【题型】证明题　【知识点】解析几何　【难度】medium
已知直线 $l: y = kx + t$ 与双曲线 $C$: $\frac{x^2}{2} - y^2 = 1$ 相切于点 $Q$。

(1) 试在集合 $\left\{\frac{1}{2},\frac{\sqrt{2}}{2},\sqrt{3},\frac{1}{2}\right\}$ 中选择一个数作为 $k$ 的值，使得相应的 $t$ 的值存在，并求出相应的 $t$ 的值；

(2) 设直线 $m$ 过点 $M(-3\sqrt{2},0)$ 且其法向量 $\vec{n} = (k,-1)$，证明：当 $k > \frac{\sqrt{2}}{2}$ 时，在双曲线 $C$ 的右支上不存在点 $N$，使之到直线 $m$ 的距离为 $\sqrt{6}$；

(3) 已知过点 $Q$ 且与直线 $l$ 垂直的直线 $l'$ 分别交 $x$、$y$ 轴于 $A$、$B$ 两点，又 $P$ 是线段 $AB$ 中点，求点 $P$ 的轨迹方程。
【解答】
【详解】
(1) 由题得双曲线渐近线方程为 $y = \pm \frac{\sqrt{2}}{2}x$，
所以当 $k = \pm \frac{\sqrt{2}}{2}$ 时，直线 $l: y = kx + t$ 与双曲线不可能相切，故 $k \neq \pm \frac{\sqrt{2}}{2}$。

联立
$$
\begin{cases}
y = kx + t \\
\frac{x^2}{2} - y^2 = 1\\
k \neq \pm \frac{\sqrt{2}}{2}
\end{cases}
$$
消去 $y$ 可得: $(2k^2 - 1)x^2 + 4ktx + 2t^2 + 2 = 0$，$k \neq \pm \frac{\sqrt{2}}{2}$，

所以 $\Delta = -16k^2 + 8t^2 + 8 = 0$，$k \neq \pm \frac{\sqrt{2}}{2}$，$\implies k^2 = \frac{1}{2}t^2 + \frac{1}{2} > \frac{1}{2}$，

当 $k = \frac{\sqrt{3}}{2}$ 时，$t = \pm \frac{\sqrt{2}}{2}$；
当 $k = 1$ 时，$t = \pm 1$。

(2) 由题任取直线 $m$ 上一点 $T(x,y)$，则由题意 $\overrightarrow{MT} \cdot \vec{n} = (x + 3\sqrt{2},y)(k,-1) = k(x + 3\sqrt{2}) - y = 0$，
$\implies y = k(x + 3\sqrt{2})$，

即直线 $m$ 的直线方程为 $kx - y + 3\sqrt{2}k = 0$，与切线 $l: y = kx + t$ 平行，

所以直线 $m$ 与过原点的平行直线 $y = kx$ 的距离为 $d_1 = \frac{|3\sqrt{2}k|}{\sqrt{k^2 + 1}} = \frac{3\sqrt{2}k}{\sqrt{k^2 + 1}} = \frac{3\sqrt{2}}{\sqrt{1 + \frac{1}{k^2}}}$，

因为 $k > \frac{\sqrt{2}}{2}$，所以 $\frac{1}{k^2} \in (0,2)$，故 $\sqrt{1 + \frac{1}{k^2}} \in (1,\sqrt{3})$，
故 $\frac{3\sqrt{2}}{\sqrt{1 + \frac{1}{k^2}}} \in (\sqrt{6},3\sqrt{2})$，即 $d_1 \in (\sqrt{6},3\sqrt{2})$，

由 (1) $t^2 = 2k^2 - 1$，所以直线 $l$ 与过原点的平行直线 $y = kx$ 的距离为：

$$
d_2 = \frac{|t|}{\sqrt{k^2 + 1}} = \frac{\sqrt{t^2}}{\sqrt{k^2 + 1}} = \frac{\sqrt{2k^2 - 1}}{\sqrt{k^2 + 1}} = \sqrt{2 - \frac{3}{k^2 + 1}},
$$

因为 $k > \frac{\sqrt{2}}{2}$，所以 $\frac{3}{k^2 + 1} \in (0,2)$，故 $\sqrt{2 - \frac{3}{k^2 + 1}} \in (0,\sqrt{2})$，即 $d_2 \in (0,\sqrt{2})$，如图，

所以 $k > \frac{\sqrt{2}}{2}$ 时，直线 $m$ 与与曲线 $C$ 右支相切的切线距离为 $d_1 + d_2 \in (\sqrt{6},4\sqrt{2})$，

故当 $k > \frac{\sqrt{2}}{2}$ 时，在双曲线 $C$ 的右支上不存在点 $N$，使之到直线 $m$ 的距离为 $\sqrt{6}$。

(3) 由题可设切点 $Q(m,n)$ 且 $n \neq 0$，则 $\frac{m^2}{2} - n^2 = 1$ 即 $m^2 = 2n^2 + 2$，
对 $C$ 求关于 $x$ 的导数可得: $x - 2y \cdot y' = 0$，所以 $y' = \frac{x}{2y}$，

则切线斜率 $k_l = \frac{m}{2n}$，又过点 $Q$ 与 $l$ 垂直的直线 $l'$ 分别交 $x$，$y$ 轴于 $A,B$ 两点，

所以 $k_{AB} = -\frac{2n}{m}$，所以 $l_{AB}: y - n = -\frac{2n}{m}(x - m)$，

令 $y = 0$，得 $x = \frac{3}{2}m$，所以 $A\left(\frac{3}{2}m,0\right)$，

令 $x = 0$，得 $y = 3n$，所以 $B(0,3n)$，

所以 $P\left(\frac{3}{4}m,\frac{3}{2}n\right)$，设 $P(x,y)$，

则
$$
\begin{cases}
x = \frac{3}{4}m \\
y = \frac{3}{2}n
\end{cases}
$$
，则由 $m^2 = 2n^2 + 2$ 以及 $n \neq 0$ 消参得：$\frac{16}{9}x^2 = \frac{8}{9}y^2 + 2\ (y \neq 0)$，

$\implies x^2 = \frac{y^2}{2} + \frac{9}{8}\ (y \neq 0)$ 即 $P$ 的轨迹方程是 $x^2 - \frac{1}{2}y^2 = \frac{9}{8}\ (y \neq 0)$。

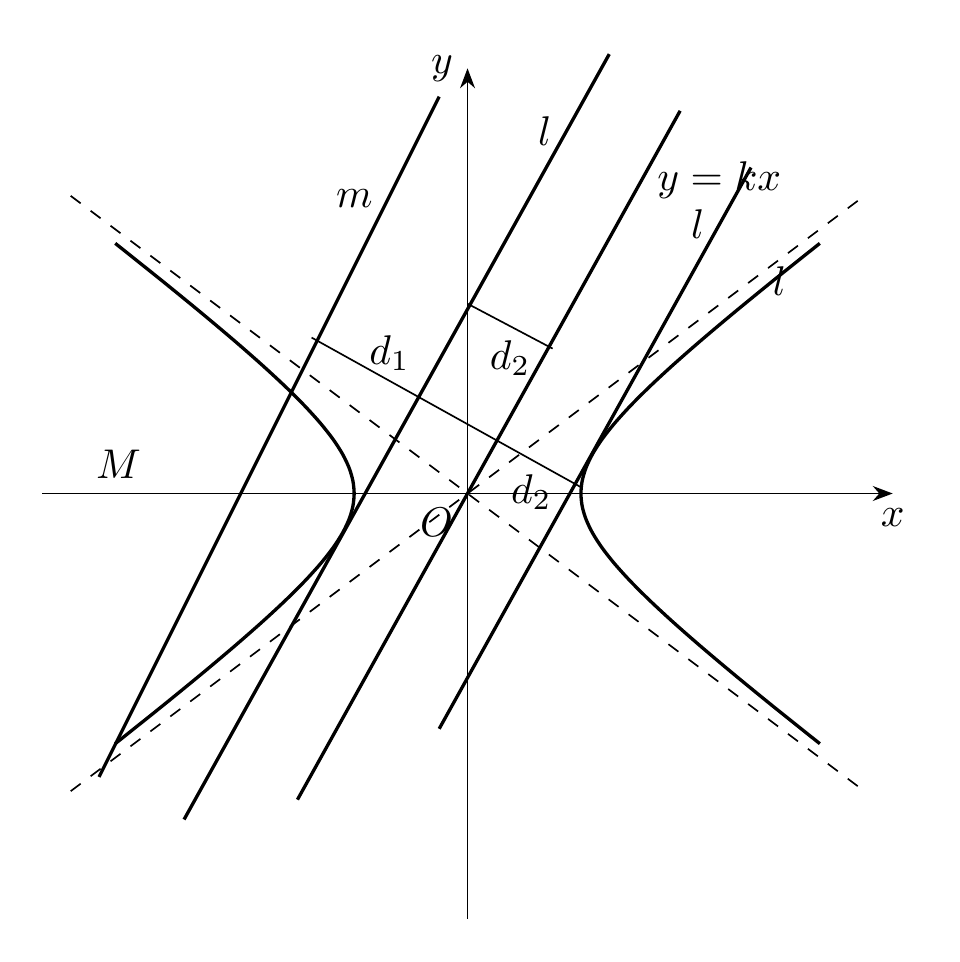